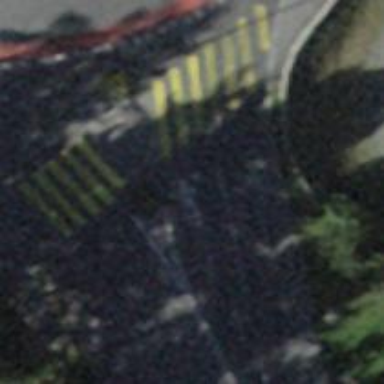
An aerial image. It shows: Zebra crossing with road island.